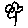
Label: flower